Field crop: maize
Growth stage: 1
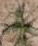
Species: salsola